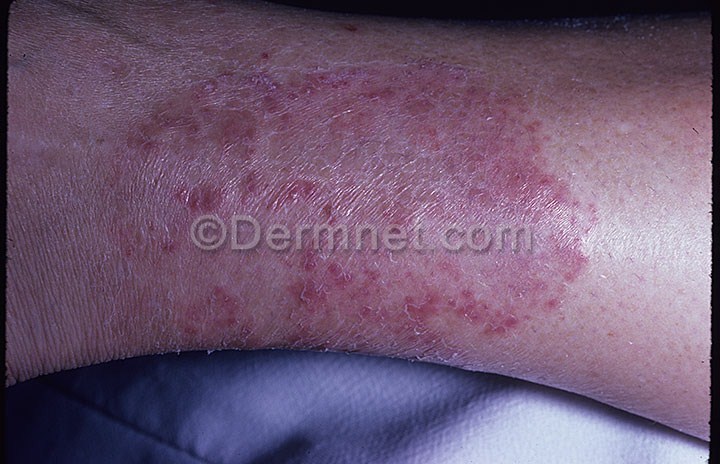
Disease: Tinea Ringworm Candidiasis and other Fungal Infections